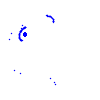
Particle: electron